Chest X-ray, AP view. Patient: 39 years old, sex M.
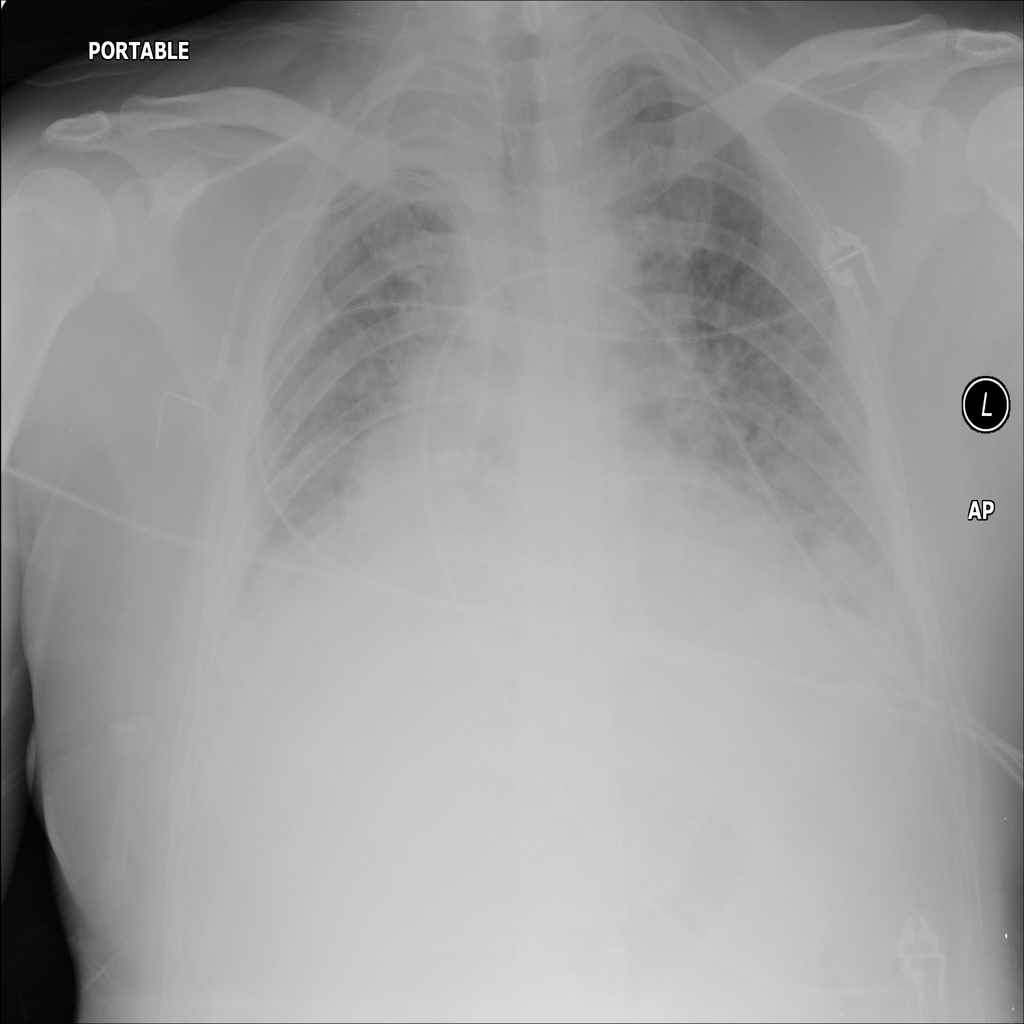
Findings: Infiltration